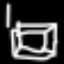
Label: line